Question: This is what I am doing

This is the code circled red (where it throws an error):
'''
@foreach (var slide in Model.Children)
'''
I thought you used to be able to do something like that in Umbraco 4.7.
How do you loop through the child nodes correctly in Umbraco 7?
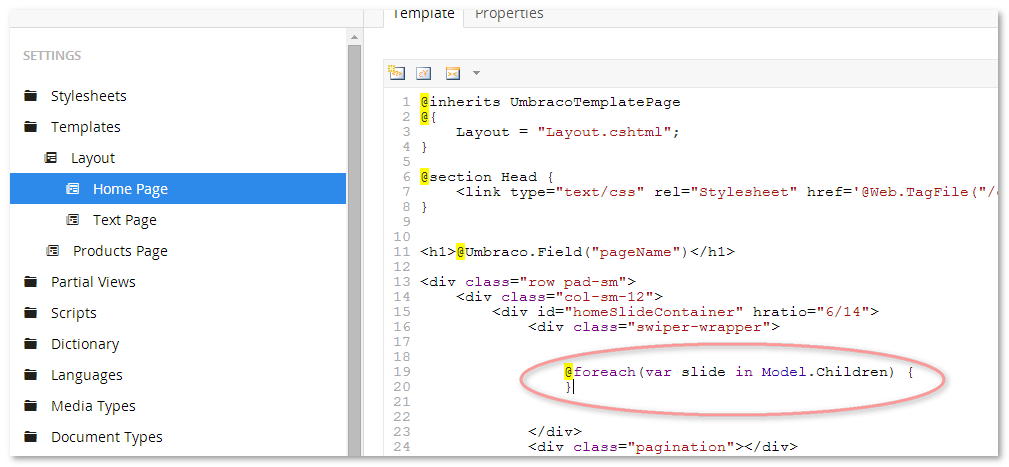
Answer: You have access to which is a dynamic Umbraco model.
So like
'''
@foreach (var slide in CurrentPage.Children)
{
<p>@slide.Name</p>
}
'''
On side node: Instead of using , Use .